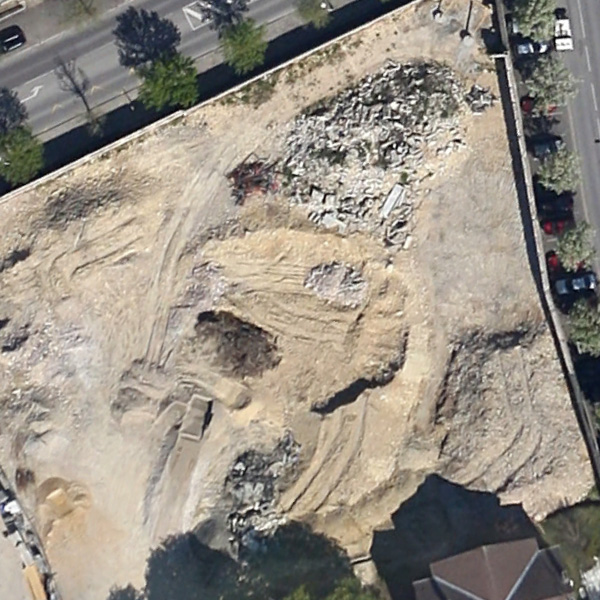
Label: BareLand